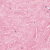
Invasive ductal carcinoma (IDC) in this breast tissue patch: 0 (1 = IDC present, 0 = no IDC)